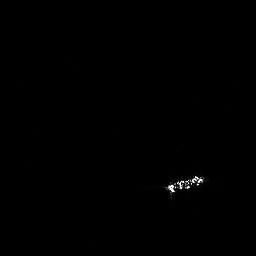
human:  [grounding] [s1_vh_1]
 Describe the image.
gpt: In the satellite image, there is  <ref>1 medium ship </ref> <box>[[62, 66, 79, 78, 0]]</box> located at bottom right.